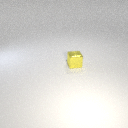
small yellow metal cube